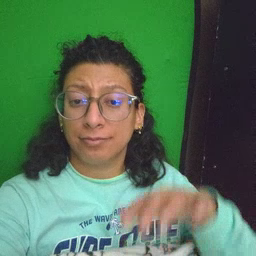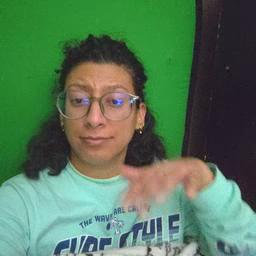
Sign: alligator